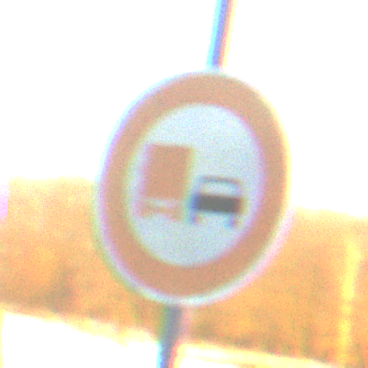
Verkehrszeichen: UeberholverbotKraftfahrzeuge
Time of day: SunriseSunset
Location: Outdoor (Nature)
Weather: Clear
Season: Winter
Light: Natural